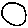
Label: moon